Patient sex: M
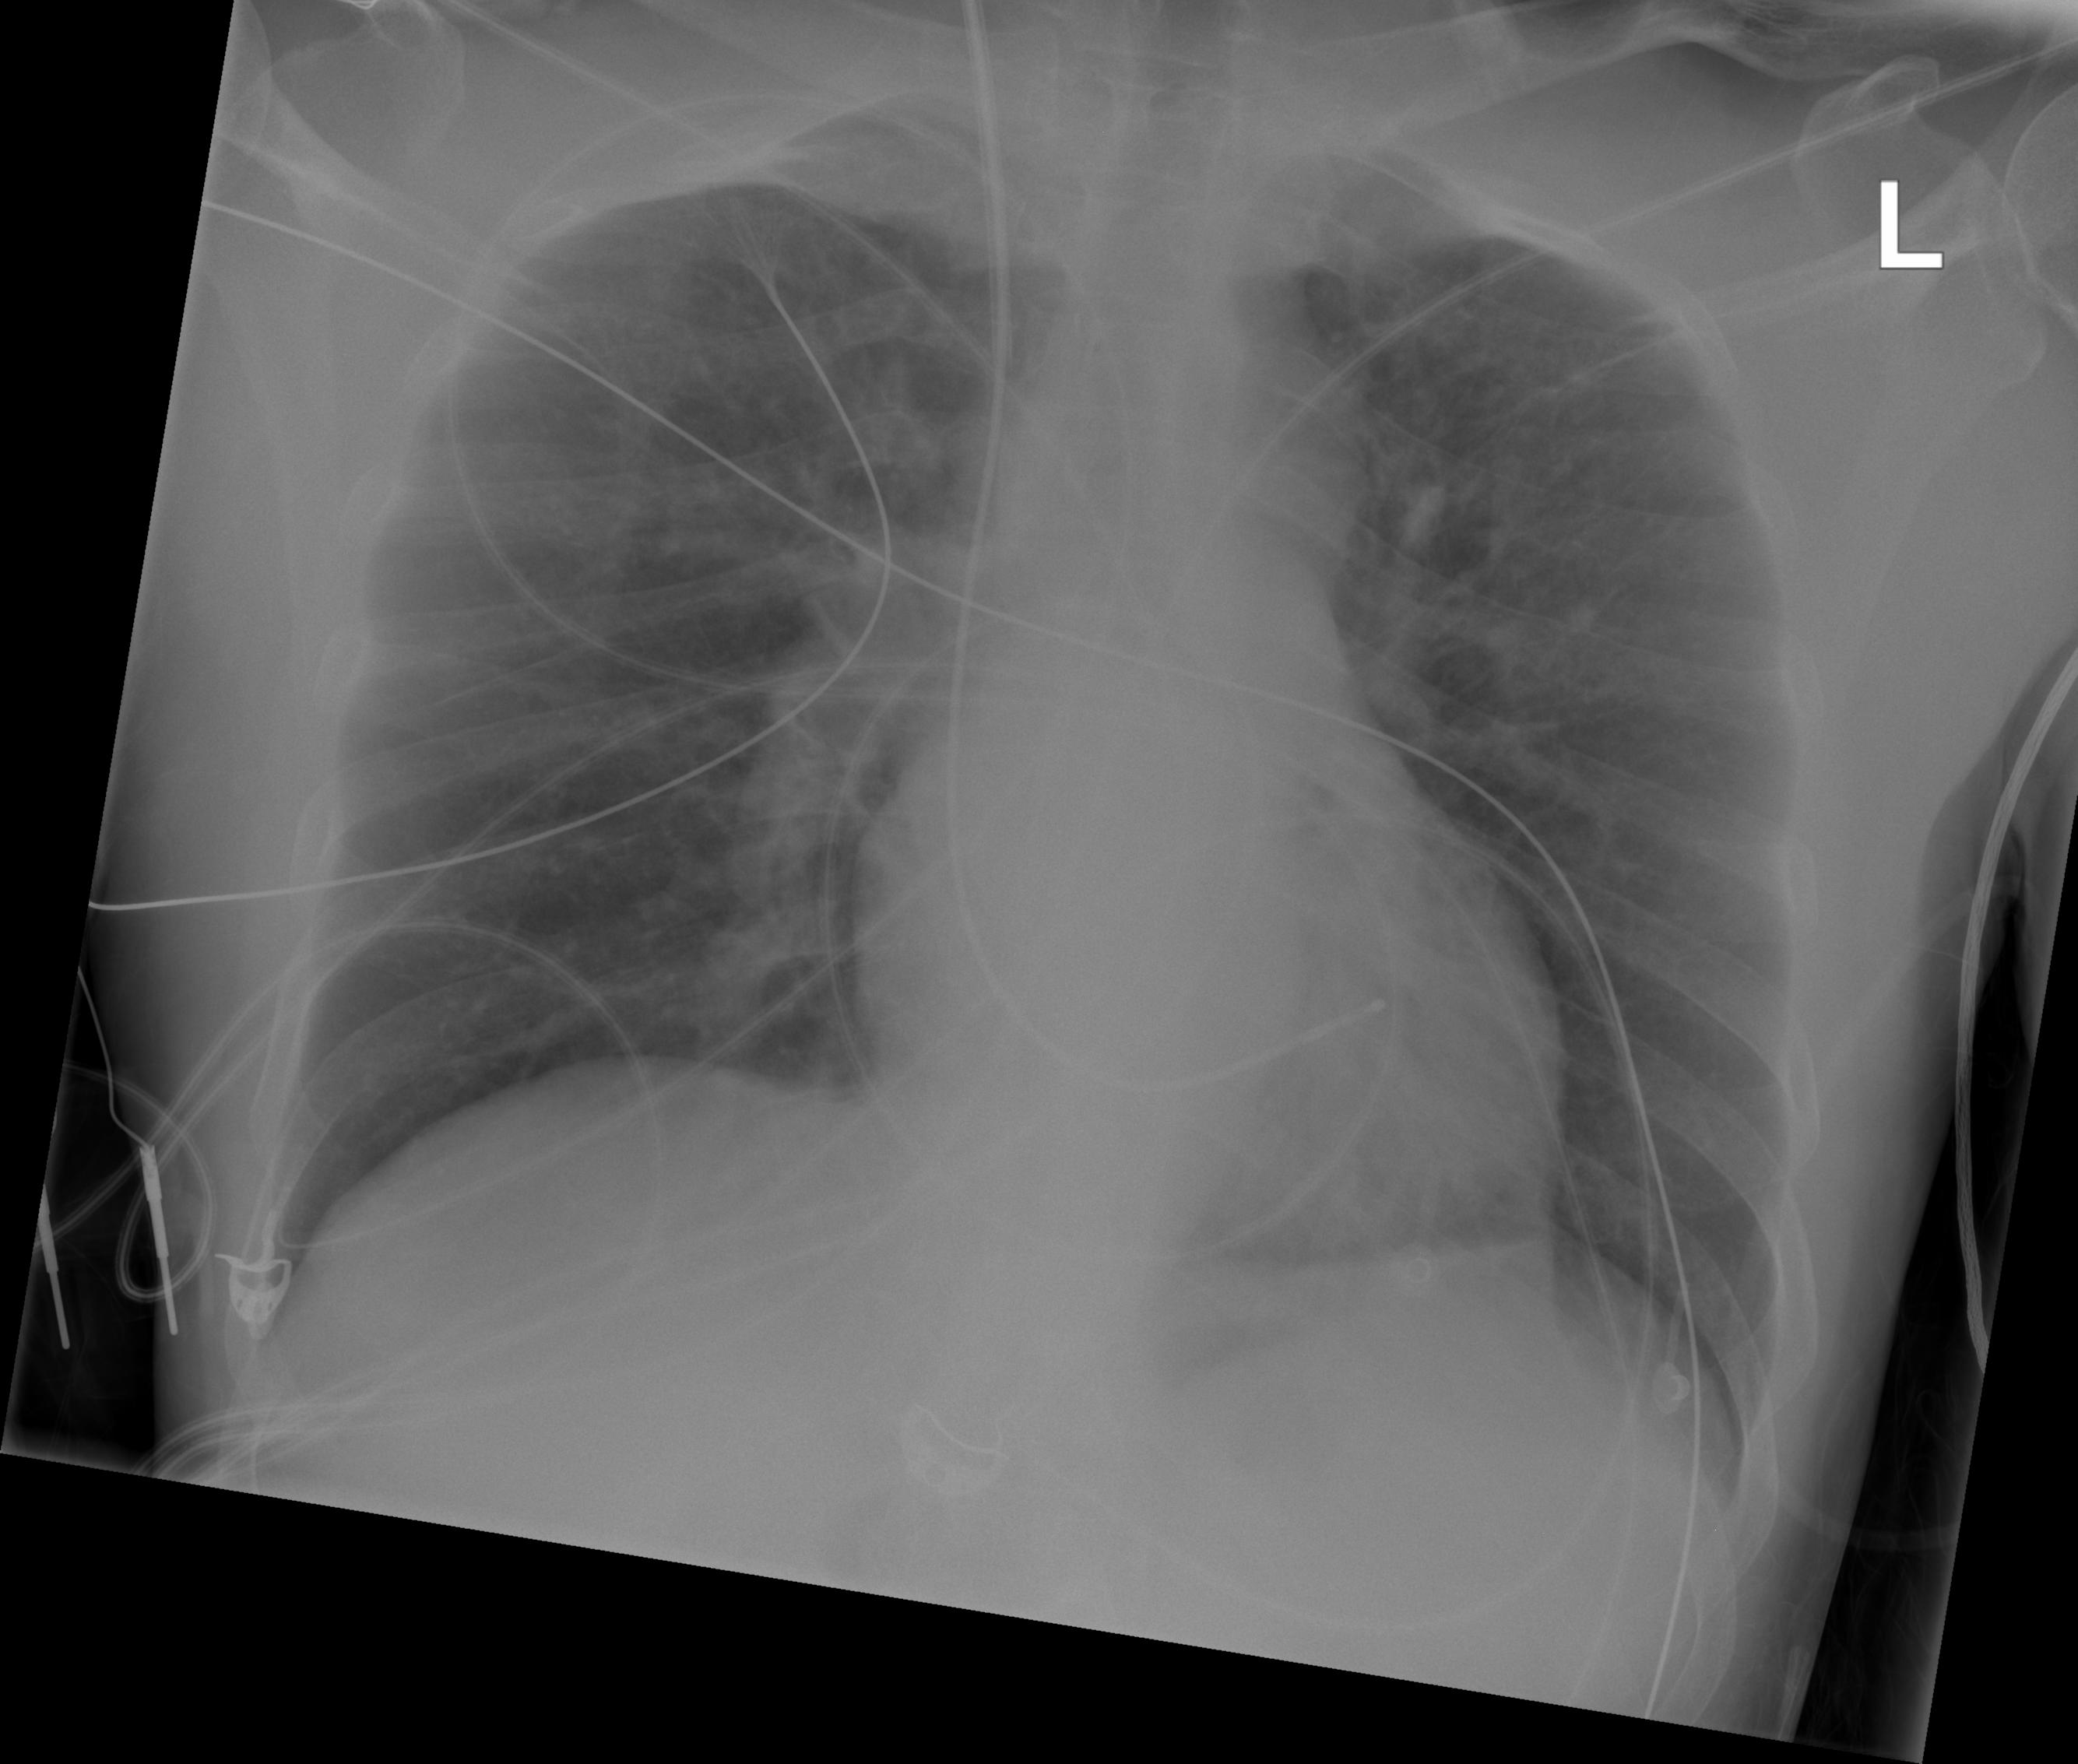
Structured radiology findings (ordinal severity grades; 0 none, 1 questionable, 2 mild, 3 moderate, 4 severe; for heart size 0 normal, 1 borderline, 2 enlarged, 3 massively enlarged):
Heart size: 1
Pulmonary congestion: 1
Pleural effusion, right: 0
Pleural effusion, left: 0
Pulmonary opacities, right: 0
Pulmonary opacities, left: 0
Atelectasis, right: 0
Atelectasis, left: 0